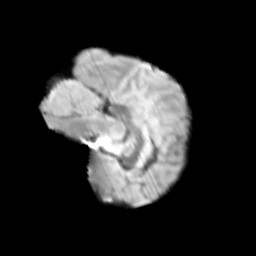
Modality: T2w
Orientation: sagittal
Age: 10
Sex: male
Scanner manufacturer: siemens
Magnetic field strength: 3 T
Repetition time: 3.8 s
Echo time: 0.07 s